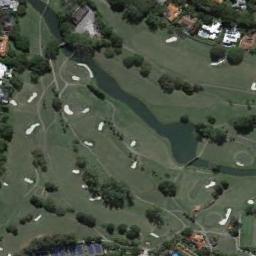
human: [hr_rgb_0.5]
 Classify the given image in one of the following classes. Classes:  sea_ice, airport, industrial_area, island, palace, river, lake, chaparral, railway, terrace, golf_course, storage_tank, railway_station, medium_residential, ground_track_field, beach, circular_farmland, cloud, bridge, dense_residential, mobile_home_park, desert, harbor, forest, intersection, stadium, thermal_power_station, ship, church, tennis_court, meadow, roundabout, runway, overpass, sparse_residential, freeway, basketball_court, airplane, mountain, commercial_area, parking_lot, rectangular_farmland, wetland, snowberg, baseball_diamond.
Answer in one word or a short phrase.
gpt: golf_course